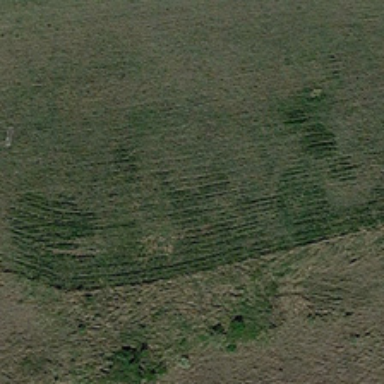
It is a large piece of green meadow .